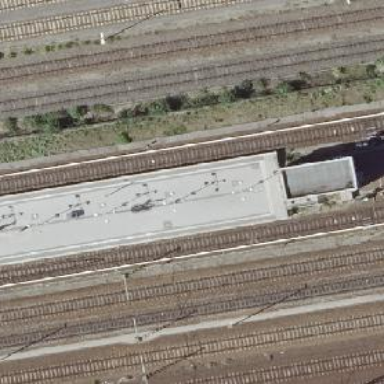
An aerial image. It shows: Stop for light rail public transport at railway station.